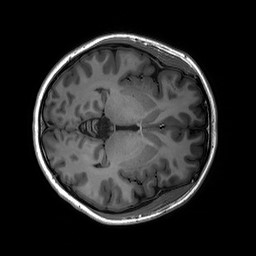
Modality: T1w
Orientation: axial
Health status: healthy
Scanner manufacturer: siemens
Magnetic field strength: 3 T
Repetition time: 2.3 s
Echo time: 0.00236 s